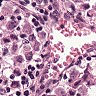
Metastatic tissue present: yes